Question: I need to be able to store a list of data (either strings or objects) that is remembered by my app after it's closed. The user also needs to be able to go into the settings page for the app and clear this data by pressing a button.
Everything I read about the settings in iOS suggests that the only things that can appear there are controls that expose a specific setting. Is it possible to add a button that clears a setting list or is this unsupported?
Edit: I've just realised this must be possible because Safari does it - see the "Clear History" button:

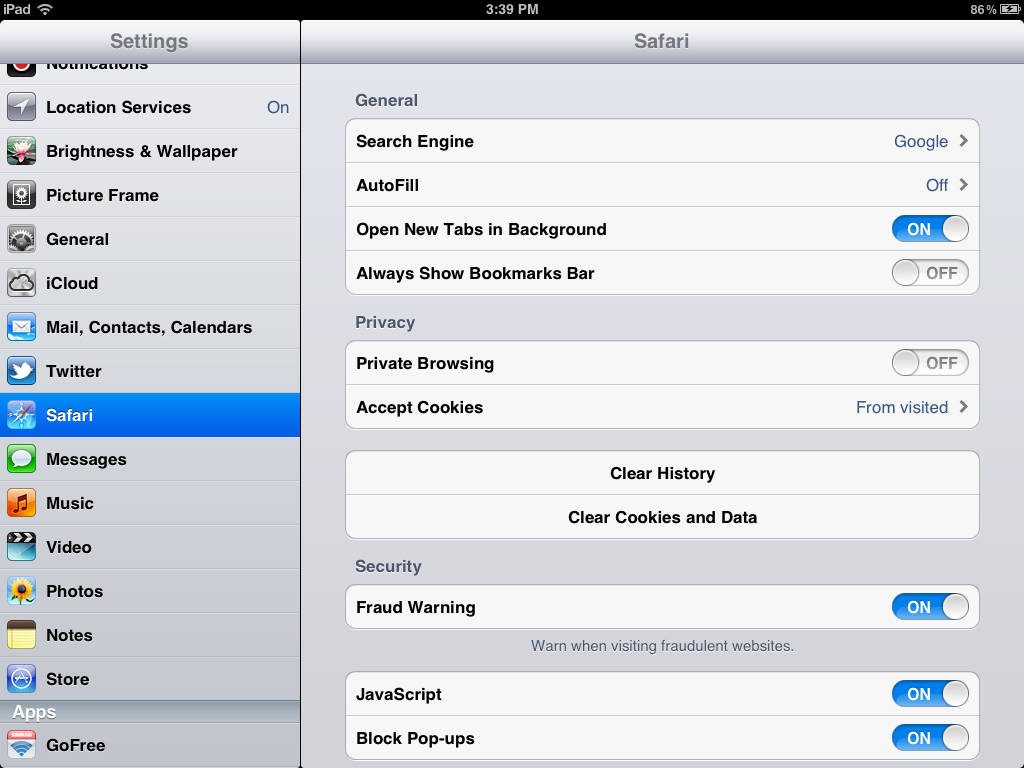
Answer: No, you cannot do this. You don't get to run code from the iOS Settings app. Safari is special because Apple.
Your choices are two:
1. Have a toggle that the user can set to ON which is "Clear list on next launch". Then when your app launches, you check to see if the user toggled that to ON, clear the list and reset it to OFF.
2. You have an in-app settings page where the user can click a button to clear the list immediately.